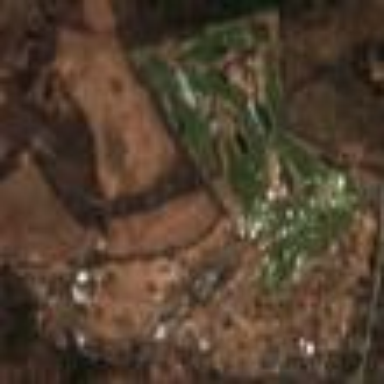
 place for golfing and leisure activities."